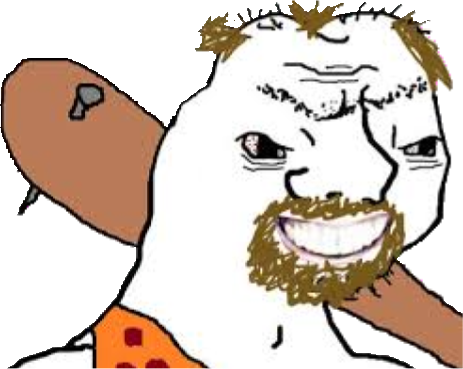
Label: 5_Grug